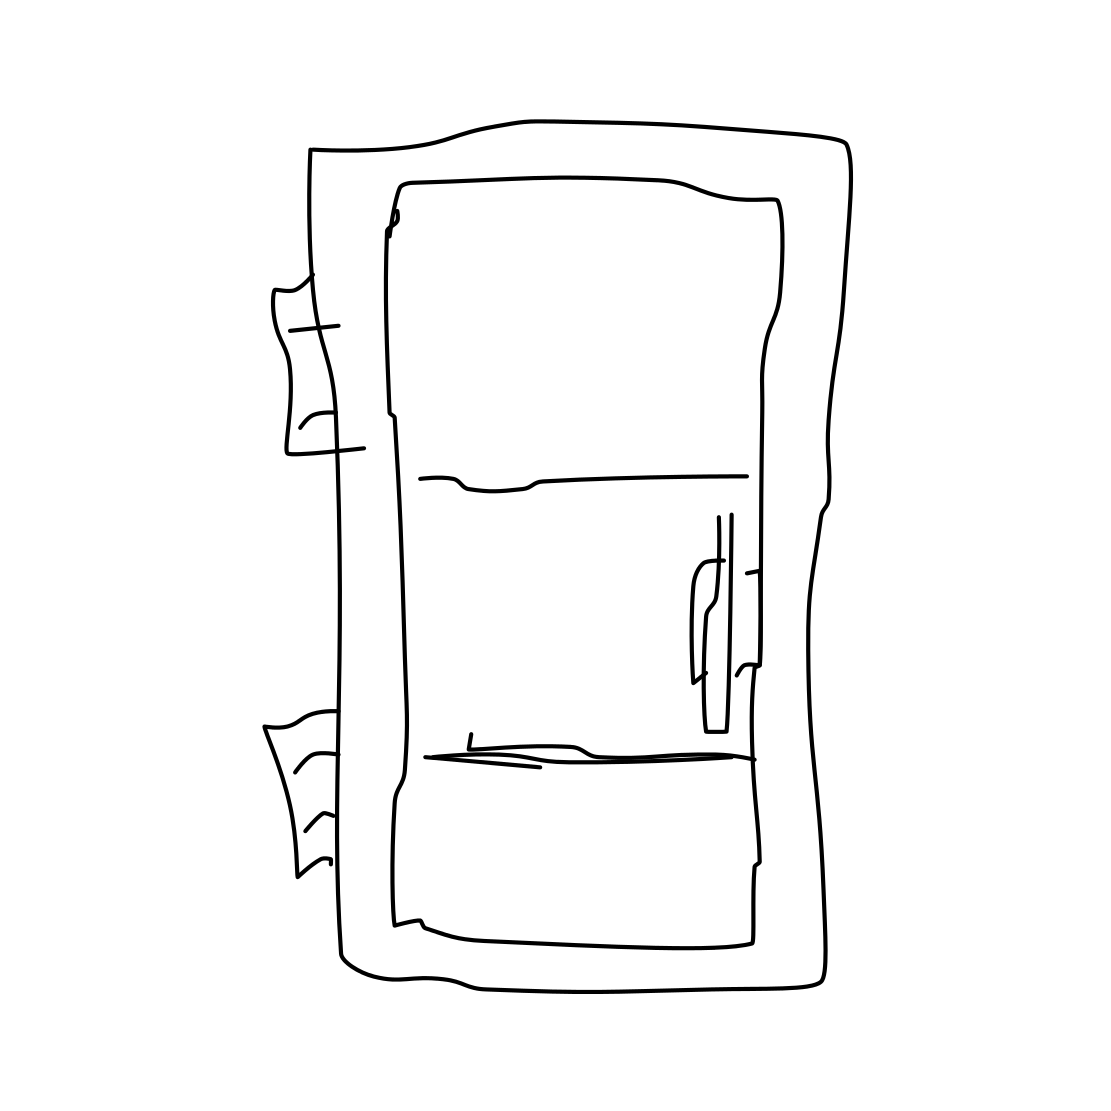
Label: cabinet